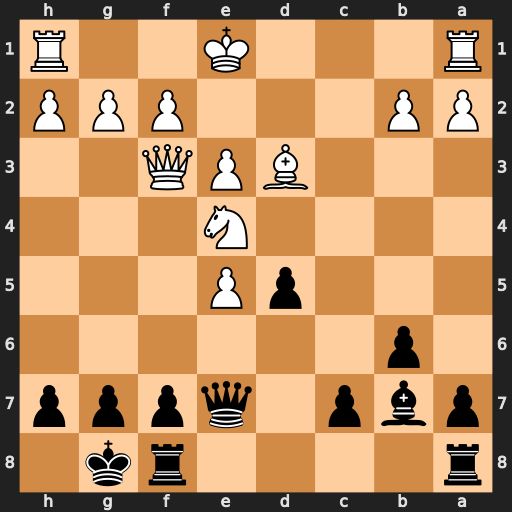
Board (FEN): r4rk1/pbp1qppp/1p6/3pP3/4N3/3BPQ2/PP3PPP/R3K2R
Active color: b
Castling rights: KQ
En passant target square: -
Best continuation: dxe4 Bxe4 Qb4+